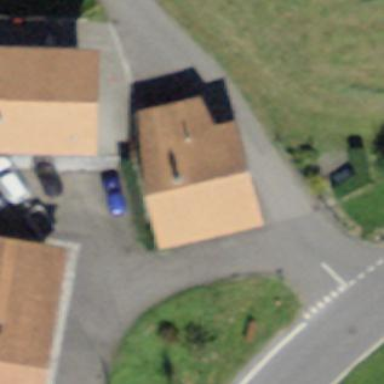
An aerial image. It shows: Residential building.